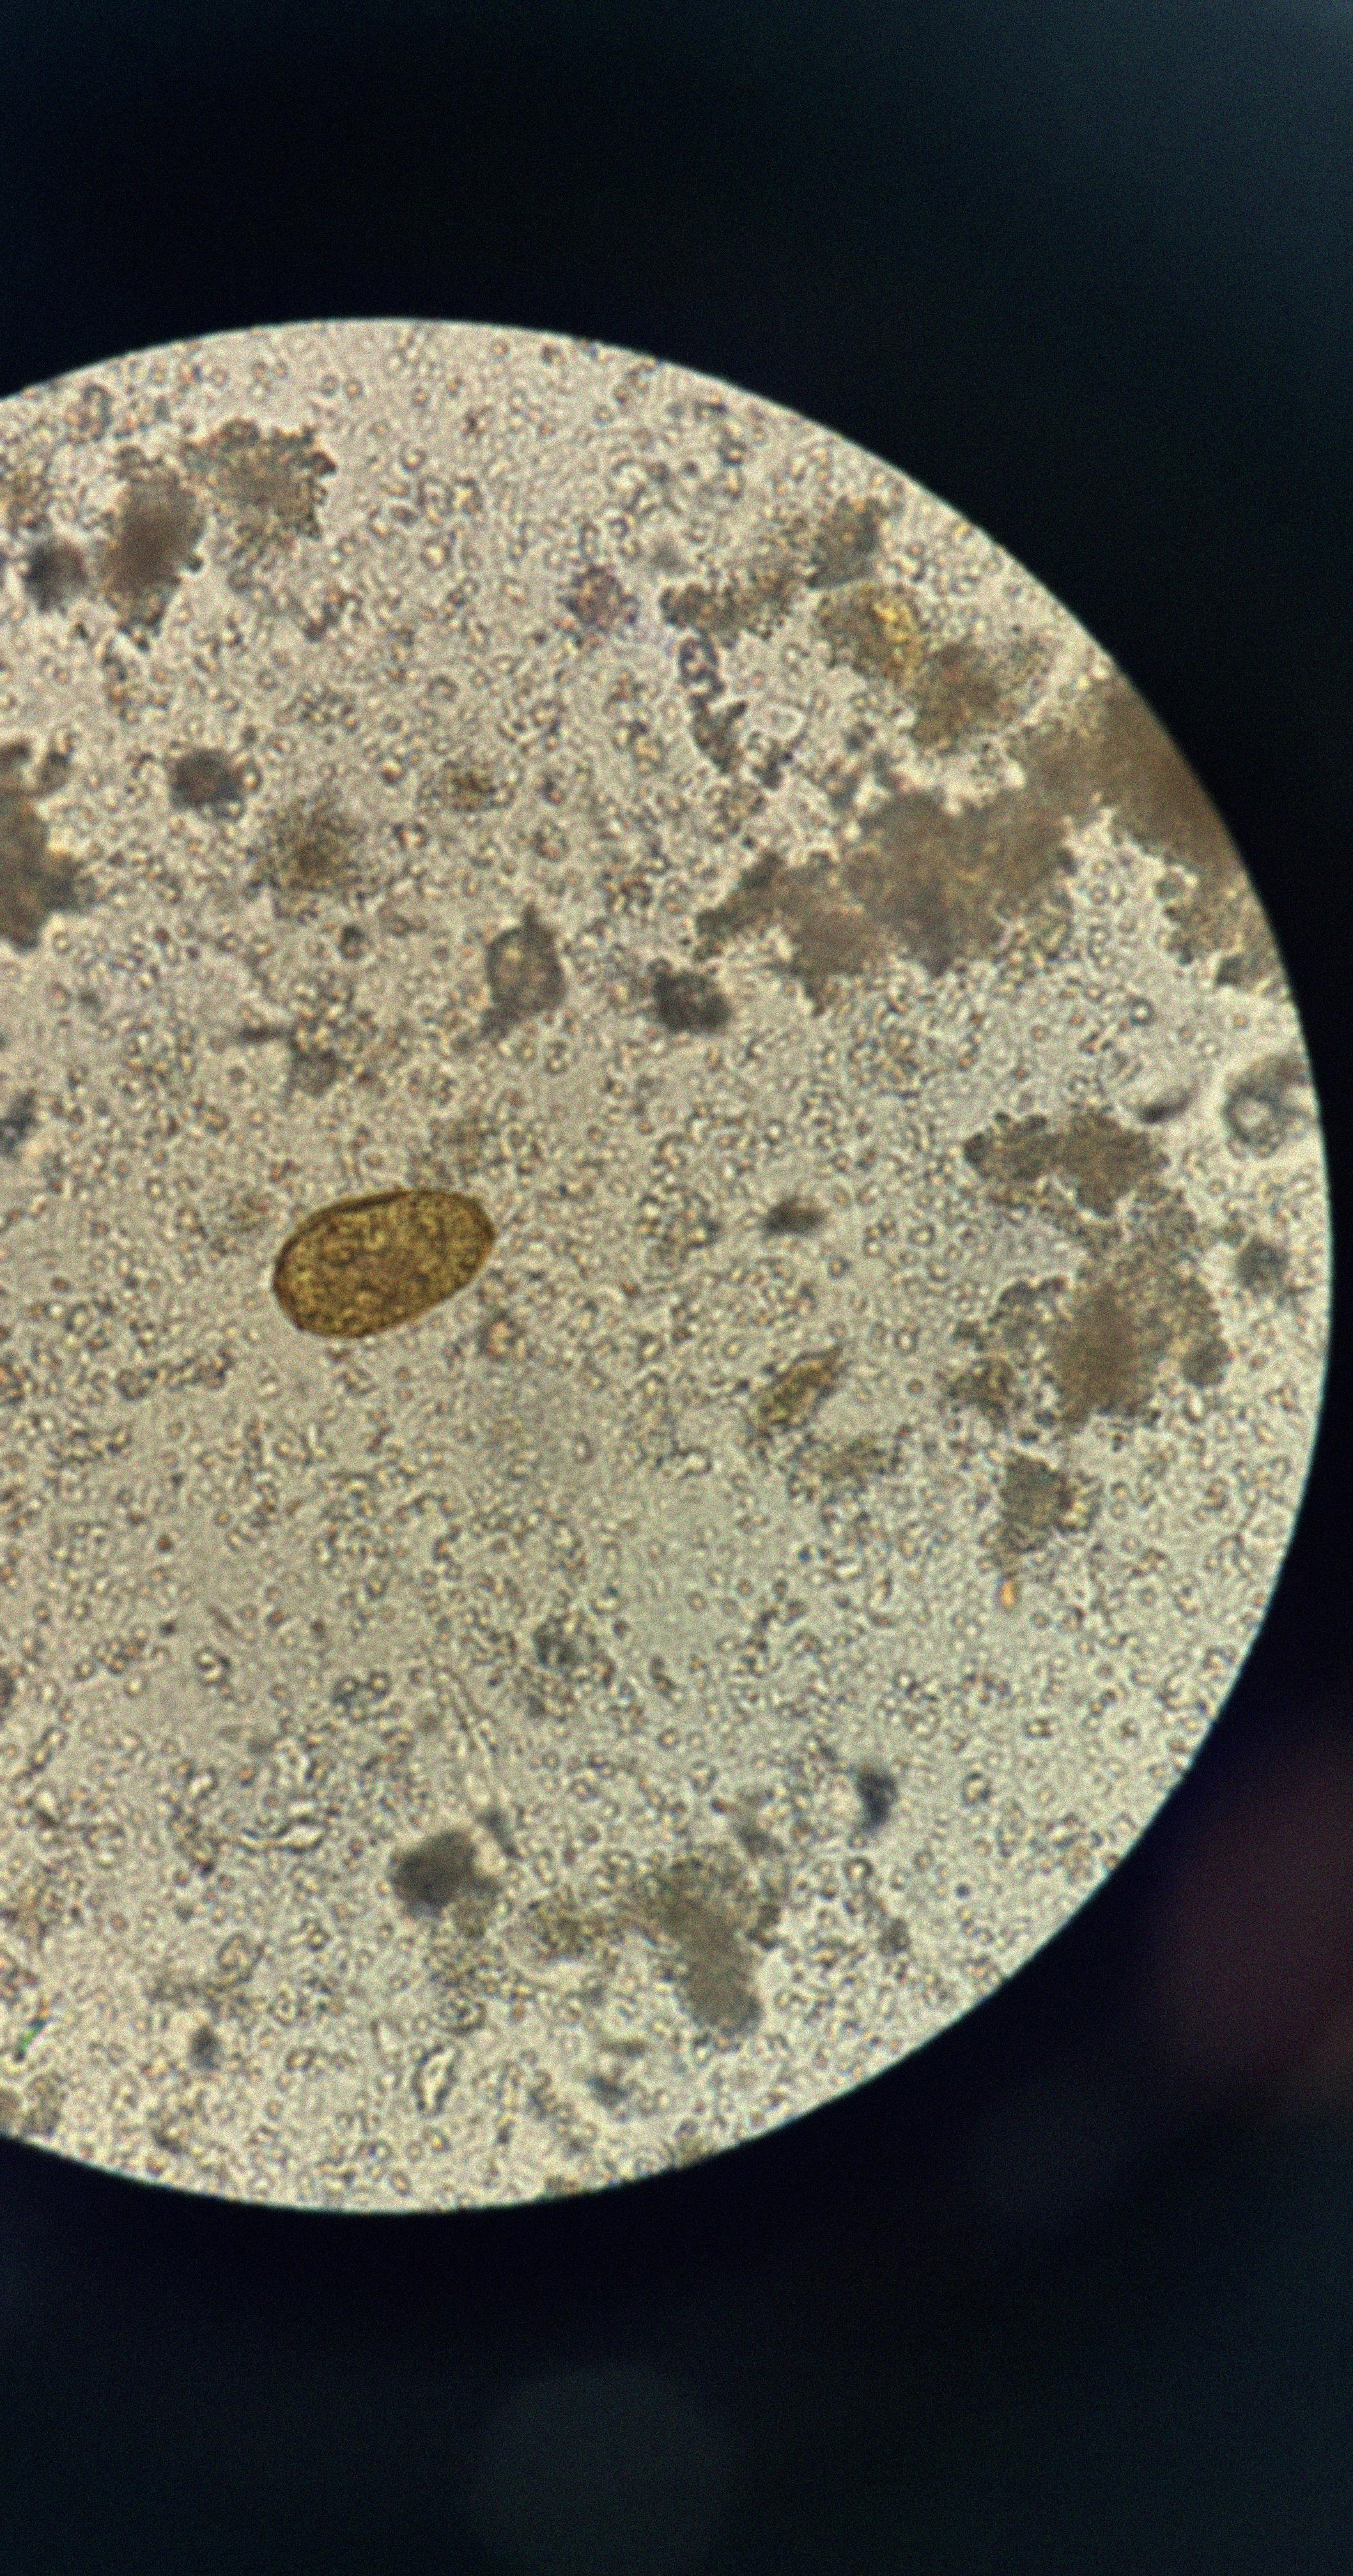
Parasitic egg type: Paragonimus spp